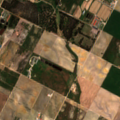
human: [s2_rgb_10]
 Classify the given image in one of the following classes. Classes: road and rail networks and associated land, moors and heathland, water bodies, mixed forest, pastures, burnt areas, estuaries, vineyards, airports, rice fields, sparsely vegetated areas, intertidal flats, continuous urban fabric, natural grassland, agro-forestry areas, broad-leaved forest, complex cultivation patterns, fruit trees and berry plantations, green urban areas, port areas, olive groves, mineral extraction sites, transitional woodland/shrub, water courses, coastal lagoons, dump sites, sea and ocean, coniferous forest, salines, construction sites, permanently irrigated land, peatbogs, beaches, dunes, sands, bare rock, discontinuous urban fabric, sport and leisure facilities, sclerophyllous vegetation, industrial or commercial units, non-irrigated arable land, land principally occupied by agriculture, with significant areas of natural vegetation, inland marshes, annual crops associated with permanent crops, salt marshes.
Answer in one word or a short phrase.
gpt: continuous urban fabric